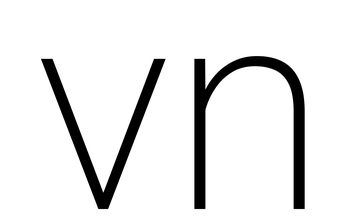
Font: Roboto_ExtraLight